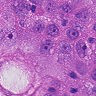
Metastatic tissue present: yes